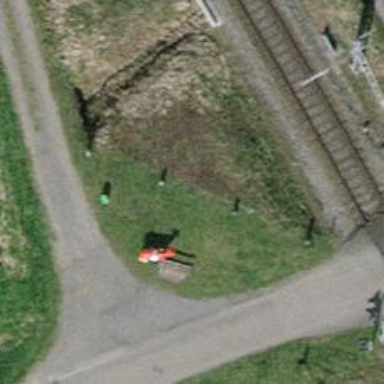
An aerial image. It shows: Bench for seating.